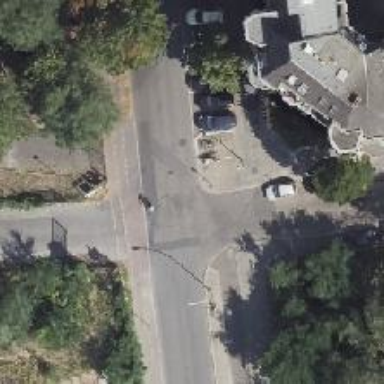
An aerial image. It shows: Residential road with asphalt surface. There is separate lane for cycling on the left and sidewalks on both sides.